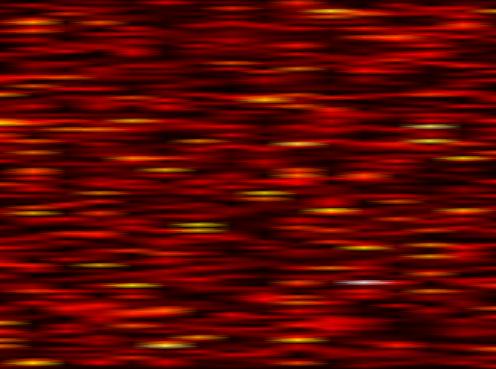
Label: FOFDM